Question: I have a header photo, and usually they are fairly easy to set up. However, for some reason which I cannot find, the header image floats over the elements of the HTML page.
Any help would be appreciated. I have tried looking for any margins/padding I forgot to delete, but there are none.
Picture of problem...

HTML pertaining to header image:
'''
<div id="gallery">
<div id="imgContain">
<img src="pictures/clubhouse.jpg">
</div>
</div>
'''
My CSS File: (not sure where the problem is, so I posted all of it...)
'''
html, body
{
margin: 0;
padding: 0;
background-attachment: fixed;
background-image: url('.././pictures/04.jpg');
background-color: rgb(56,32,32);
}
@font-face
{
font-family: fancyFont;
src: url('fonts/fancy.otf');
}
#wrapper
{
min-width: 1000px;
margin: auto;
}
#content
{
background-color: white;
display: table;
border-radius: 5px;
bottom: 0px;
left: 0;
margin: auto;
right: 0;
top: 0;
width: 915px;
height: 100%;
box-shadow: 5px 5px 22px black;
}
#content p
{
padding: 25px;
font-family: Arial;
text-indent: 30px;
font-size: 1em;
word-wrap: break-word;
}
center
{
border-bottom: 1px solid black;
}
table
{
border: 1px solid black;
float: left;
}
.main-table /*Main table is the navigation table to the left...*/
{
background-color: white;
margin-bottom: 25px;
border: 4px double white;
width: 245px;
box-shadow: 0px 0px 10px black;
}
.main-table td
{
padding: 10px;
padding-left: 15px;
}
.main-table td a
{
text-decoration: none;
color: black;
font-family: Arial;
transition: .2s;
font-size: .9em;
padding-left: 20px;
}
.main-table td a:hover
{
border-bottom: 1px solid black;
color: black;
padding-left: 50px;
transition: .2s;
}
.main-table h1
{
font-family: fancyFont;
padding:10px;
color: black;
text-shadow: 2px 2px 1px white;
}
.division /*Division(s) are the small info boxes in the center.*/
{
margin-top: px;
margin-left: 40px;
border: none;
margin-bottom: 0px;
}
.division th
{
width: 250px;
background-color: white;
border-bottom: 3px double black;
padding: 10px;
font-family: fancyFont;
}
.division tr td
{
display: inline-block;
width: 250px;
height: 100px;
max-width: 250px;
}
#gallery
{
width: 100%;
height: 100px;
}
#gallery h1
{
font-family: fancyFont;
text-shadow: 2px 2px 1px #acacac;
}
#gallery img
{
width: 100%;
height: 450px;
border-bottom: 1px solid black;
}
table ul li
{
list-style: square;
font-family: Arial;
}
#imgContain
{
background-color: white;
width: 100%;
margin: 0;
padding: 0;
}
#table-container
{
width: 900px;
margin: 0;
}
'''
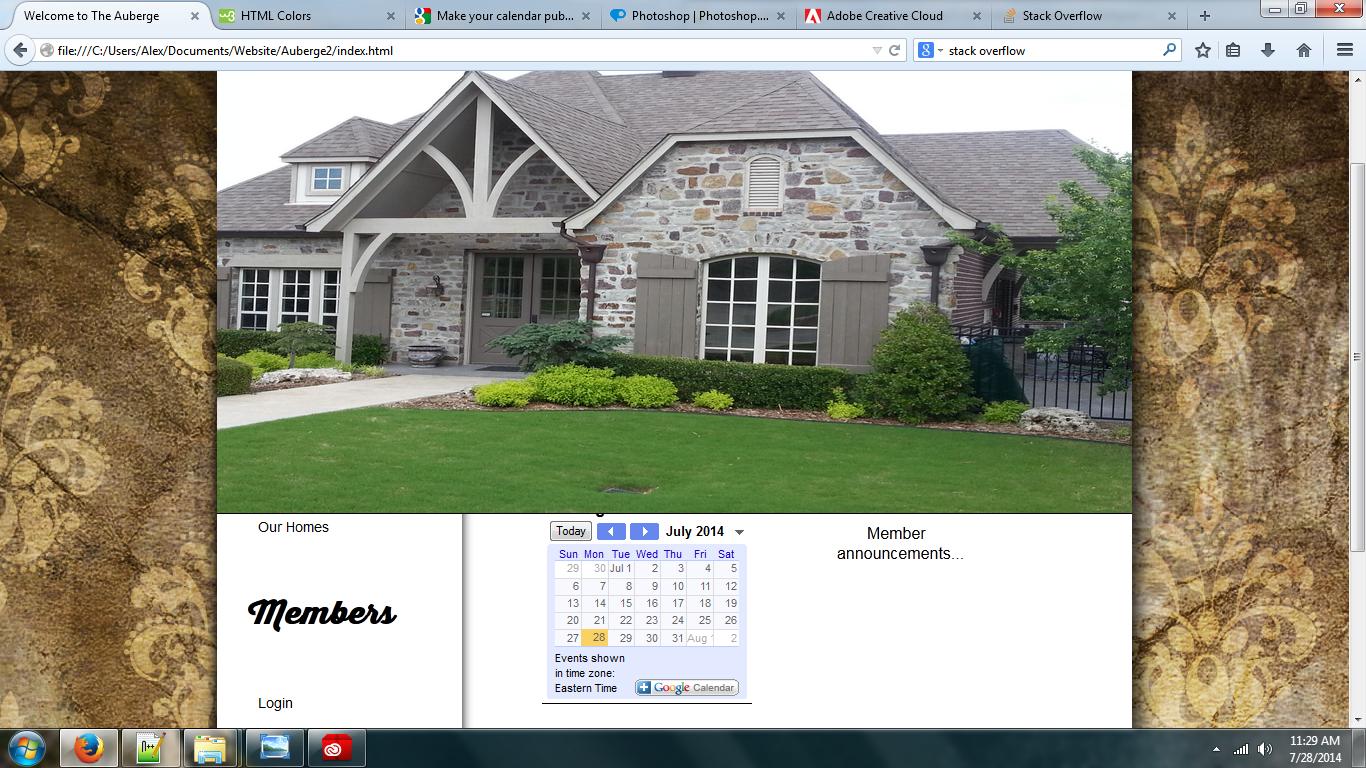
Answer: take out the
'''
#gallery{height:100px;}
'''
css because your gallery img height is 450px and the two conflict.